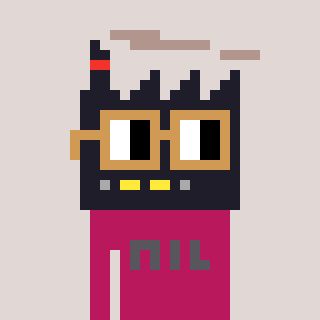
a pixel art character with square brown glasses, a factory-shaped head and a darkpink-colored body on a warm background